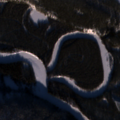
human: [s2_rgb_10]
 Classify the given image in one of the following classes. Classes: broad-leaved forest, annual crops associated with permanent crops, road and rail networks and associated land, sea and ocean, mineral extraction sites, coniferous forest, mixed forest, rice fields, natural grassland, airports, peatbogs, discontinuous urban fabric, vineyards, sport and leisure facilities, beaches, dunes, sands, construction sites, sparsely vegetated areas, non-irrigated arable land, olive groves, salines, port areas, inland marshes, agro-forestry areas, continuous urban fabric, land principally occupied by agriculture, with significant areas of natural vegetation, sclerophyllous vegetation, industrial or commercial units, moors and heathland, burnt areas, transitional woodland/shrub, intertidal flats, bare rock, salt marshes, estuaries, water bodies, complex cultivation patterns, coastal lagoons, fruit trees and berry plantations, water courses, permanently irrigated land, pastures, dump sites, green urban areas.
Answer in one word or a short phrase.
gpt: coniferous forest, transitional woodland/shrub